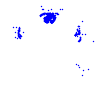
Particle: proton